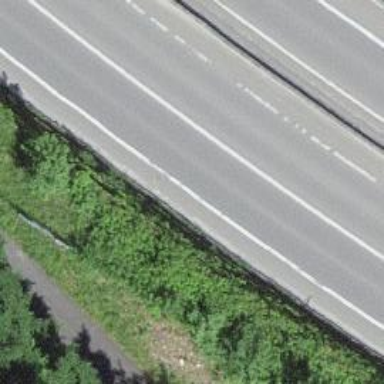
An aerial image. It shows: Asphalt motorway categorized as trunk road.